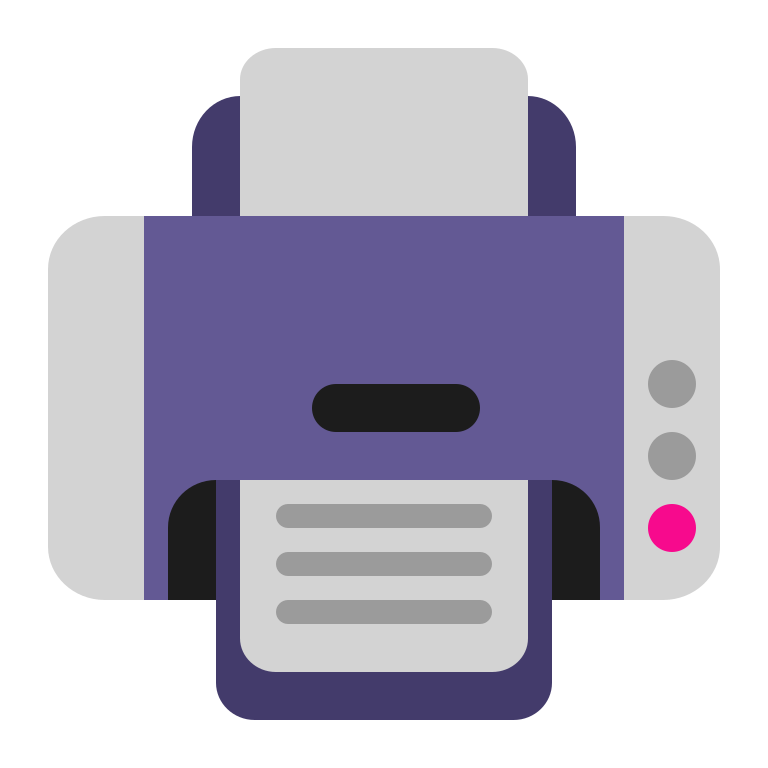
printer flat